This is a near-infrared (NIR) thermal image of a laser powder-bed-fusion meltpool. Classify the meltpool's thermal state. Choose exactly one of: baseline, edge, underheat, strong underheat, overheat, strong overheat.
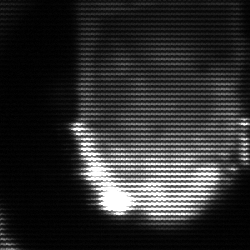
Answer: baseline